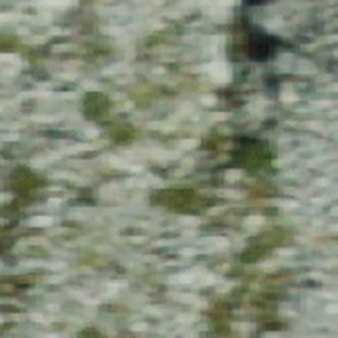
Label: other